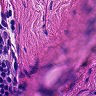
Metastatic tissue present: no